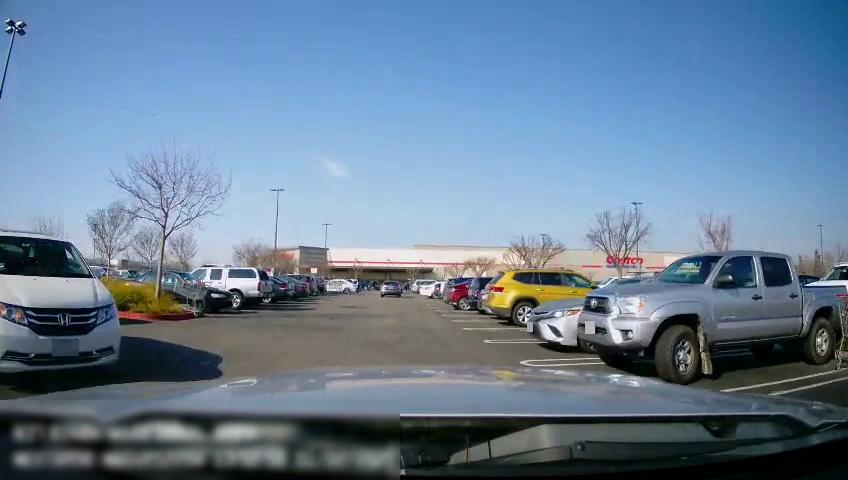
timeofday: Day
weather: Sunny
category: Drivable Space
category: Vehicles | Car
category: Vehicles | Car
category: Vehicles | Truck
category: Vehicles | Car
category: Vehicles | SUV
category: Vehicles | SUV
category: Vehicles | Car
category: Motorbikes
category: Vehicles | Car
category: Vehicles | SUV
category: Vehicles | Van
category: Vehicles | SUV
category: Vehicles | Truck
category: Pedestrians
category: Vehicles | Car